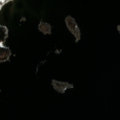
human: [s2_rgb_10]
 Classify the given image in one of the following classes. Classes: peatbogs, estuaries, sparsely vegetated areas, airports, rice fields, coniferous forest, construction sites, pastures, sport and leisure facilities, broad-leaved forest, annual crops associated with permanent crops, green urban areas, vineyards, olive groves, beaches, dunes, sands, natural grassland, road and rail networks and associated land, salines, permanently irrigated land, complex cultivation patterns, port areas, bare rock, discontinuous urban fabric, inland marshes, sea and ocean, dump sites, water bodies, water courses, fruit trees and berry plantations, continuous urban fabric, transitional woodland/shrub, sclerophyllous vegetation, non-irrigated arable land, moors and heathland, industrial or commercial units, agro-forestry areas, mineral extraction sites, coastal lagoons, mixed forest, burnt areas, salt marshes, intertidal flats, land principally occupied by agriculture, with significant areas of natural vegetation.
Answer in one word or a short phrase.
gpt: mixed forest, sea and ocean